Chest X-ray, AP view. Patient: 42 years old, sex M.
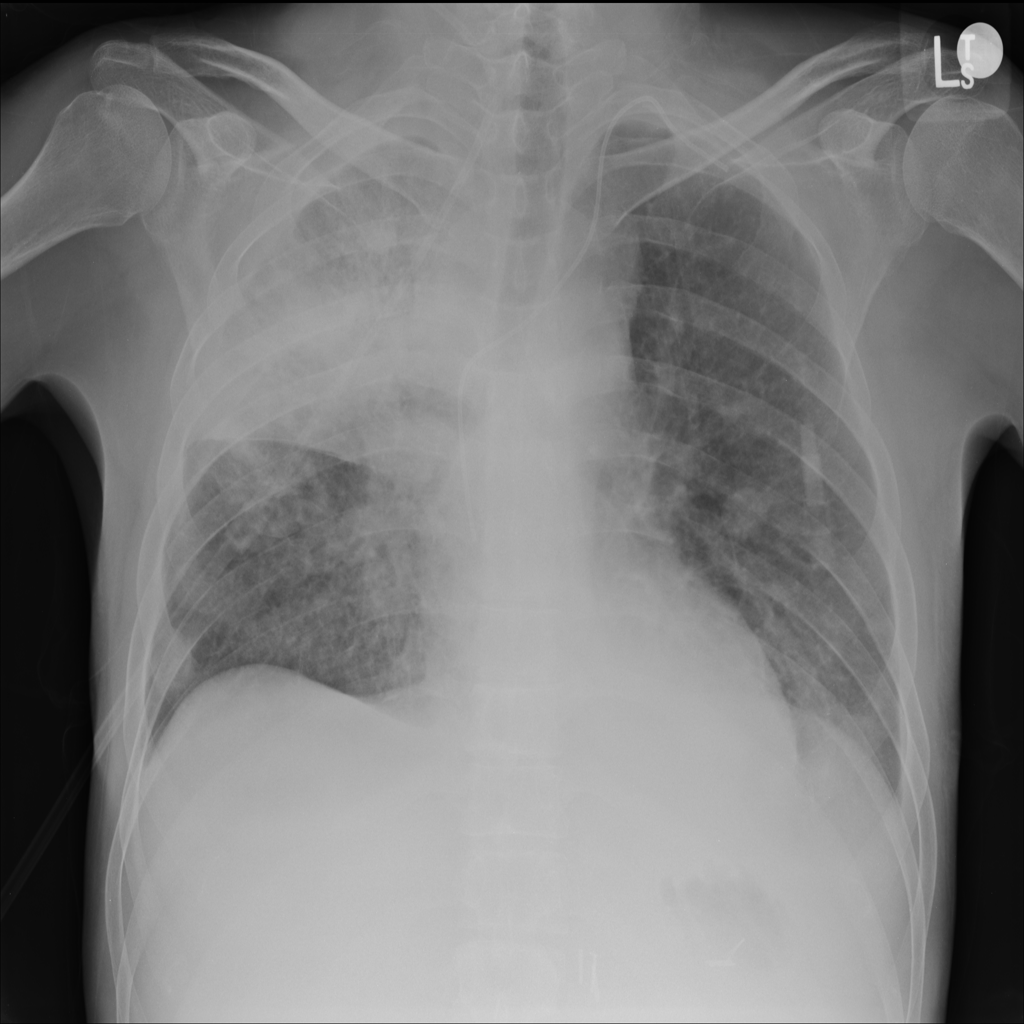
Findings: Infiltration, Nodule